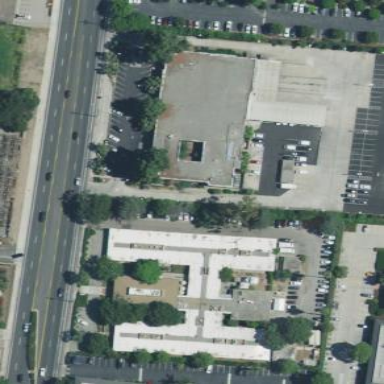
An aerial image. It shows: Retail area.